Question: I want to check if class c uses a certain module m. I am able to get two things:
- the module's usage in that file(f),
- the starting line number of the classes in file f.
However, in order to know whether a particular class uses the module, I need to know the starting and end line of class c. I don't know how to get the end line of class c.
I tried going through the documentation of ast but could not find any method of finding the scope of a class.
My current code is:
'''
source_code = "car"
source_code_data = pyclbr.readmodule(source_code)
'''
This gives the following in 'source_code_data' variable:

As you can see in the image, there is lineno but no end lineno to denote the end line of a class.
I expect to get the end line of the class in order to know its scope and finally knowing the usage of the module. Currently, the module has this structure:
'''
Module: vehicles used in file: /Users/aviralsrivastava/dev/generate_uml/inheritance_and_dependencies/car.py at: [('vehicles.Vehicle', 'Vehicle', 5), ('vehicles.Vehicle', 'Vehicle', 20)]
'''
So, with this information, I will be able to know if a module is used in a range: used in a class.
My whole code base is:
'''
import ast
import os
import pyclbr
import subprocess
import sys
from operator import itemgetter
from dependency_collector import ModuleUseCollector
from plot_uml_in_excel import WriteInExcel
class GenerateUML:
def __init__(self):
self.class_dict = {} # it will have a class:children mapping.
def show_class(self, name, class_data):
print(class_data)
self.class_dict[name] = []
self.show_super_classes(name, class_data)
def show_methods(self, class_name, class_data):
methods = []
for name, lineno in sorted(class_data.methods.items(),
key=itemgetter(1)):
# print(' Method: {0} [{1}]'.format(name, lineno))
methods.append(name)
return methods
def show_super_classes(self, name, class_data):
super_class_names = []
for super_class in class_data.super:
if super_class == 'object':
continue
if isinstance(super_class, str):
super_class_names.append(super_class)
else:
super_class_names.append(super_class.name)
for super_class_name in super_class_names:
if self.class_dict.get(super_class_name, None):
self.class_dict[super_class_name].append(name)
else:
self.class_dict[super_class_name] = [name]
# adding all parents for a class in one place for later usage: children
return super_class_names
def get_children(self, name):
if self.class_dict.get(name, None):
return self.class_dict[name]
return []
source_code = "car"
source_code_data = pyclbr.readmodule(source_code)
print(source_code_data)
generate_uml = GenerateUML()
for name, class_data in sorted(source_code_data.items(), key=lambda x: x[1].lineno):
print(
"Class: {}, Methods: {}, Parent(s): {}, File: {}".format(
name,
generate_uml.show_methods(
name, class_data
),
generate_uml.show_super_classes(name, class_data),
class_data.file
)
)
print('-----------------------------------------')
# create a list with all the data
# the frame of the list is: [{}, {}, {},....] where each dict is: {"name": <>, "methods": [], "children": []}
agg_data = []
files = {}
for name, class_data in sorted(source_code_data.items(), key=lambda x: x[1].lineno):
methods = generate_uml.show_methods(name, class_data)
children = generate_uml.get_children(name)
# print(
# "Class: {}, Methods: {}, Child(ren): {}, File: {}".format(
# name,
# methods,
# children,
# class_data.file
# )
# )
agg_data.append(
{
"Class": name,
"Methods": methods,
"Children": children,
"File": class_data.file
}
)
files[class_data.file] = name
print('-----------------------------------------')
# print(agg_data)
for data_index in range(len(agg_data)):
agg_data[data_index]['Dependents'] = None
module = agg_data[data_index]["File"].split('/')[-1].split('.py')[0]
used_in = []
for file_ in files.keys():
if file_ == agg_data[data_index]["File"]:
continue
collector = ModuleUseCollector(module)
source = open(file_).read()
collector.visit(ast.parse(source))
print('Module: {} used in file: {} at: {}'.format(
module, file_, collector.used_at))
if len(collector.used_at):
used_in.append(files[file_])
agg_data[data_index]['Dependents'] = used_in
'''
# checking the dependencies
dependencies = []
for data_index in range(len(agg_data)):
collector = ModuleUseCollector(
agg_data[data_index]['File'].split('/')[-1].split('.py')[0]
)
collector.visit(ast.parse(source))
dependencies.append(collector.used_at)
agg_data[source_code_index]['Dependencies'] = dependencies
# next thing, for each class, find the dependency in each class.
'''
print('------------------------------------------------------------------')
print('FINAL')
for data in agg_data:
print(data)
print('-----------')
print('
')
# The whole data is now collected and we need to form the dataframe of it:
'''
write_in_excel = WriteInExcel(file_name='dependency_1.xlsx')
df = write_in_excel.create_pandas_dataframe(agg_data)
write_in_excel.write_df_to_excel(df, 'class_to_child_and_dependents')
'''
'''
print(generate_uml.class_dict)
write_in_excel = WriteInExcel(
classes=generate_uml.class_dict, file_name='{}.xlsx'.format(source_code))
write_in_excel.form_uml_sheet_for_classes()
'''
'''
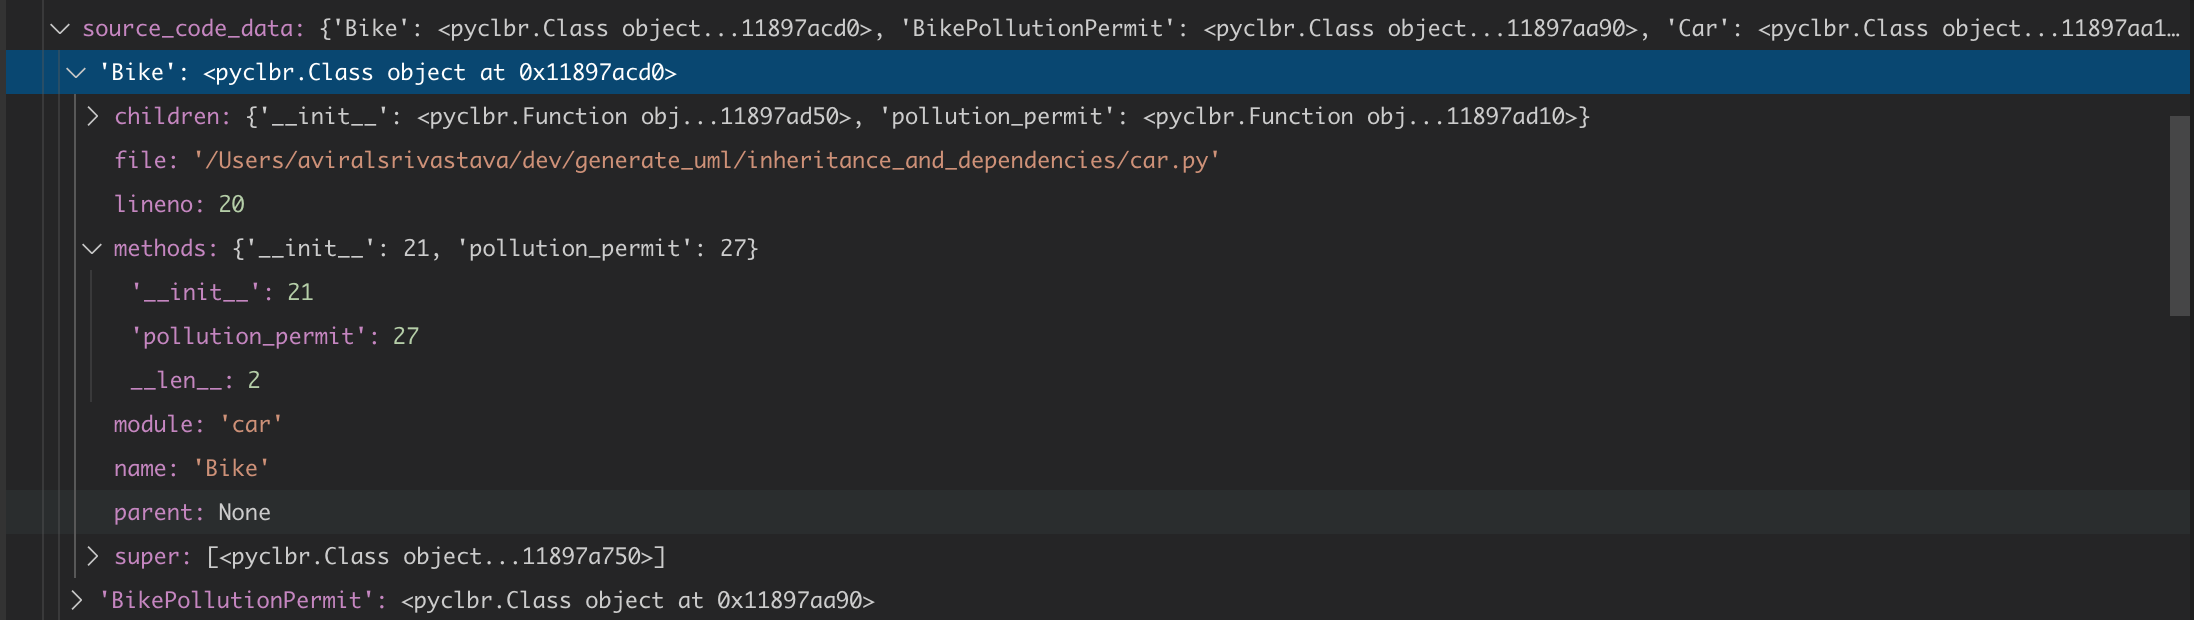
Answer: ### Edit: Invasive Method
I did manage to find a way to do this with 'pyclbr' but it involves changing parts of the source code. Essentially you make the stack (which is normally a list) a custom class. When an item is removed from the stack (when its scope has ended) the ending line number is added. I tried to make it as un invasive as possible.
First define a stack class in the 'pyclbr' module:
'''
class Stack(list):
def __init__(self):
import inspect
super().__init__()
def __delitem__(self, key):
frames = inspect.stack()
setattr(self[key][0], 'endline', frames[1].frame.f_locals['start'][0] - 1)
super().__delitem__(key)
'''
Then you change the stack in the '_create_tree' function which is originally on line 193:
'''
stack = Stack()
'''
Now you can access the ending line as well by using
'''
class_data.endline
'''
---
---
---
I was not able to find a solution that uses the libraries you are using. So I wrote a simple parser that finds the start and end lines of every class contained in a module. You must pass in either the text wrapper itself or the list created by 'readlines()' on your file. Its also worth noting that if a class continues until the end of the file then the end is -1.
'''
import re
def collect_classes(source):
classes = {}
current_class = None
for lineno, line in enumerate(source, start=1):
if current_class and not line.startswith(' '):
if line != '
':
classes[current_class]['end'] = lineno - 1
current_class = None
if line.startswith('class'):
current_class = re.search(r'class (.+?)(?:\(|:)', line).group(1)
classes[current_class] = {'start': lineno}
if current_class:
classes[current_class]['end'] = -1
return classes
import datetime
file = open(datetime.__file__, 'r') # opening the source of datetime for a test
scopes = collect_classes(file)
print(scopes)
'''
This outputs:
'''
{'timedelta': {'start': 454, 'end': 768}, 'date': {'start': 774, 'end': 1084}, 'tzinfo': {'start': 1092, 'end': 1159}, 'time': {'start': 1162, 'end': 1502}, 'datetime': {'start': 1509, 'end': 2119}, 'timezone': {'start': 2136, 'end': 2251}}
'''